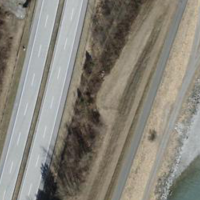
EUNIS habitat code: 57
Species observed at this site:
Pseudochorthippus parallelus
Aglais urticae